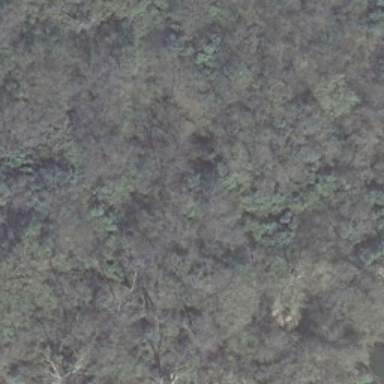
This is a dense forest with green and grey plants .